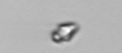
Label: Heterocapsa_rotundata